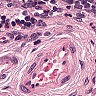
Metastatic tissue present: no